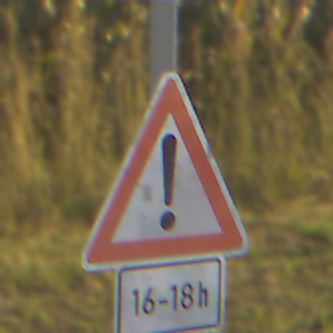
Verkehrszeichen: Gefahrenstelle
Zusatzzeichen unten: ZeitangabenOhneBeschraenkungAufWochentage1
Umgebung: Outdoor, RoadRail
Tageszeit: SunriseSunset
Wetter: Clear
Licht: Natural
Jahreszeit: NotSpecified
Kontrast: HighContrast